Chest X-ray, PA view. Patient: 27 years old, sex M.
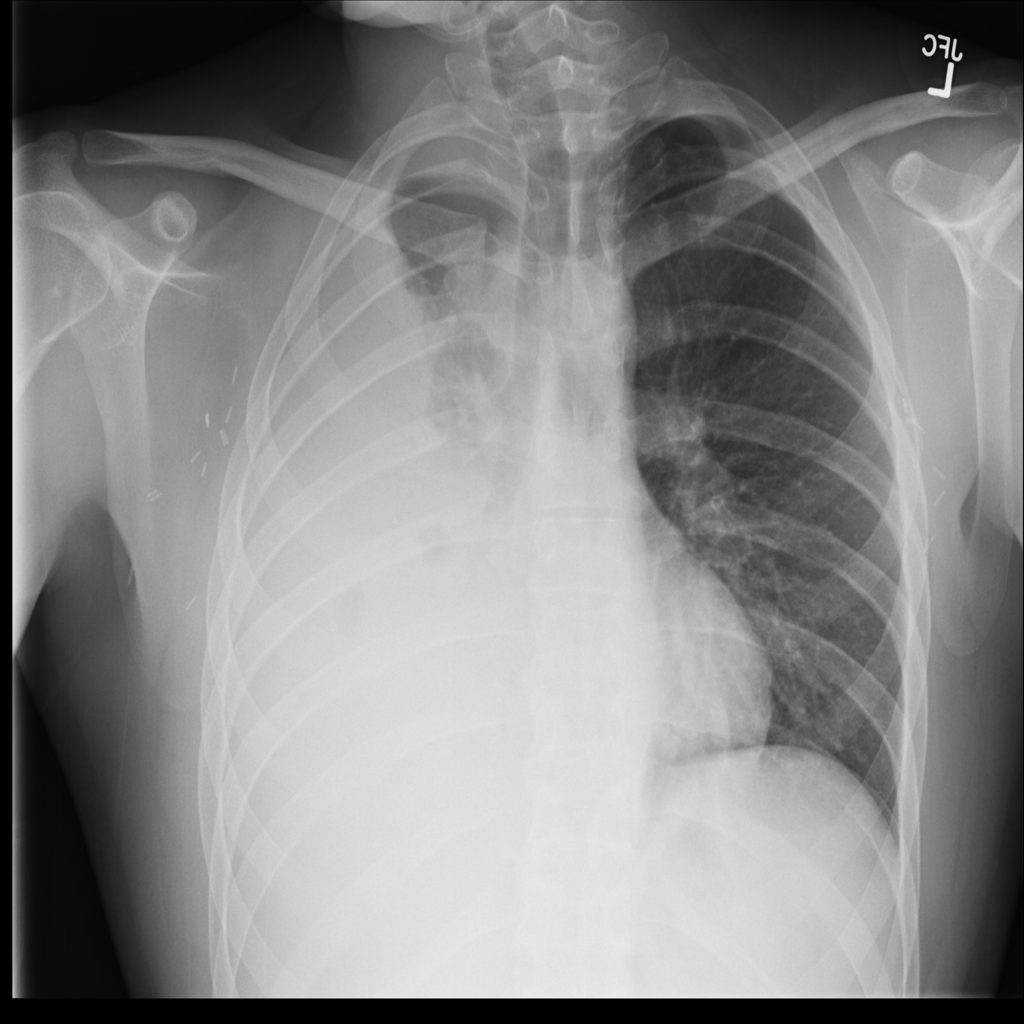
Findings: Effusion, Infiltration